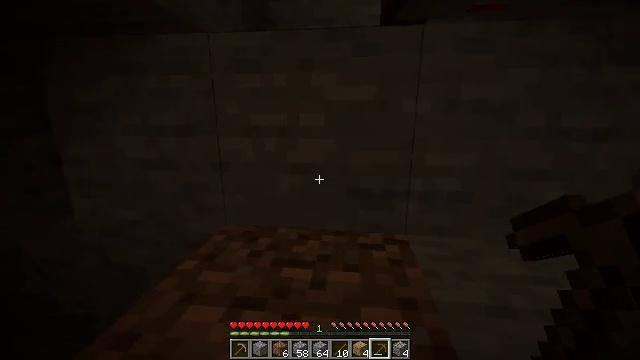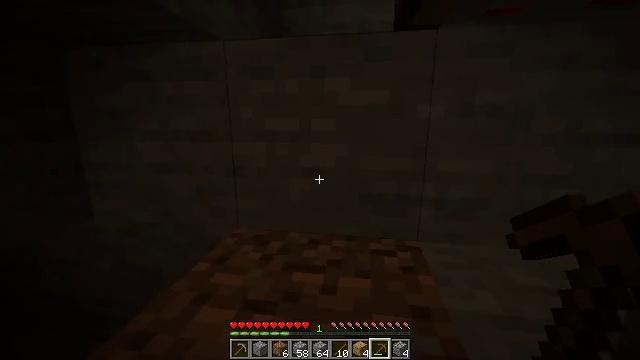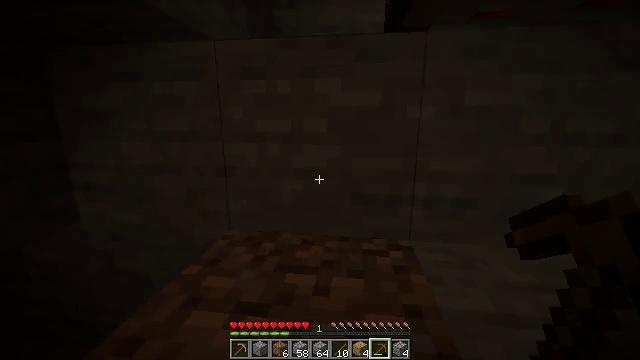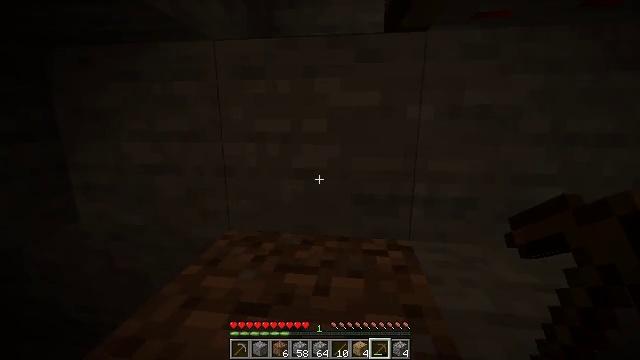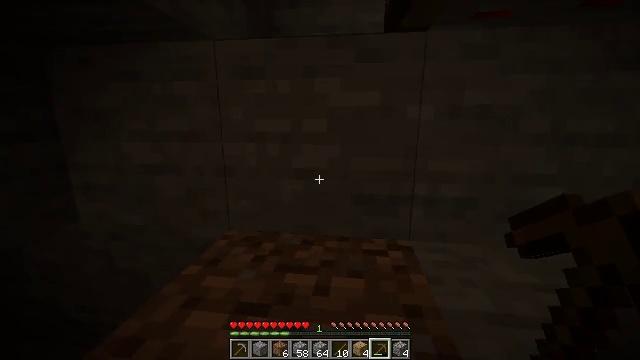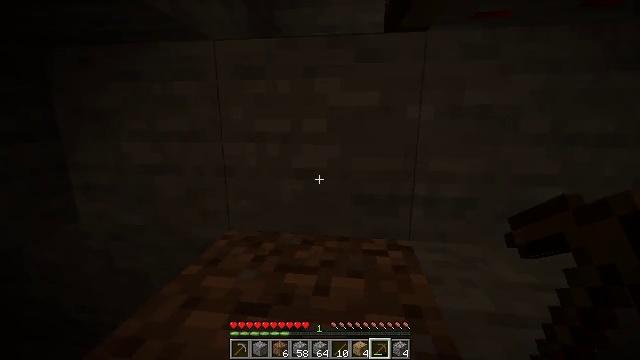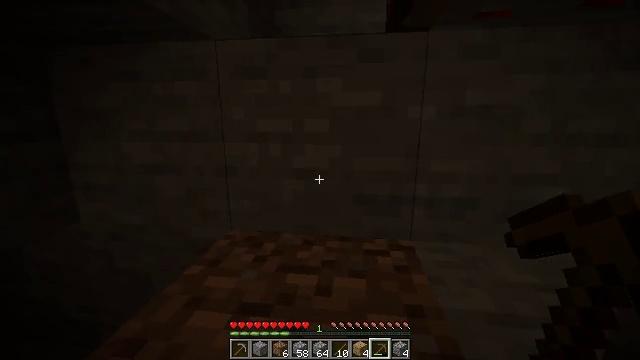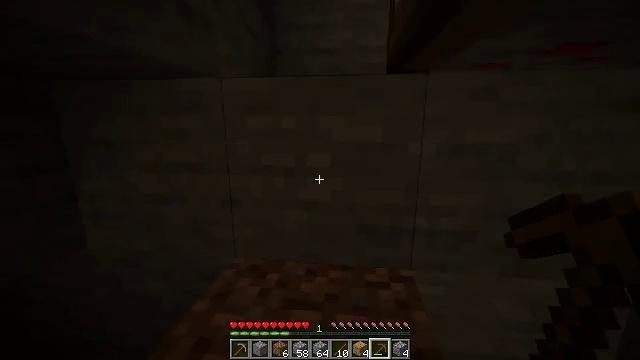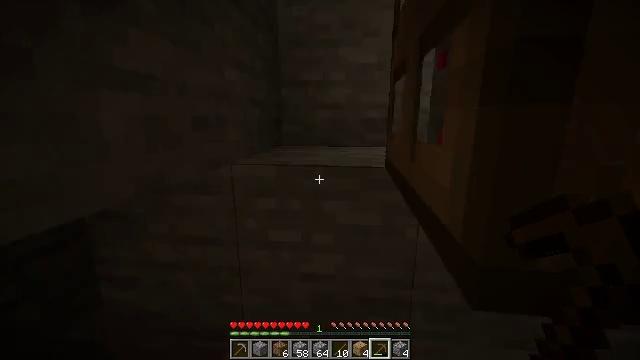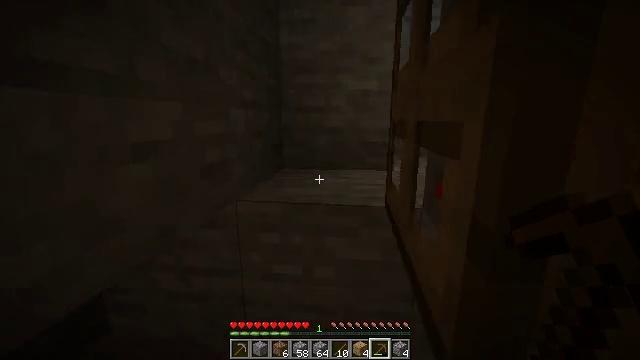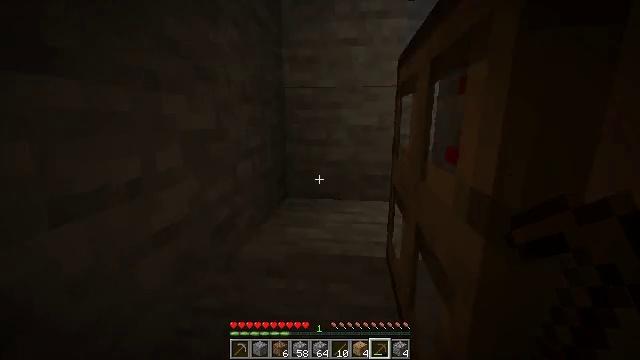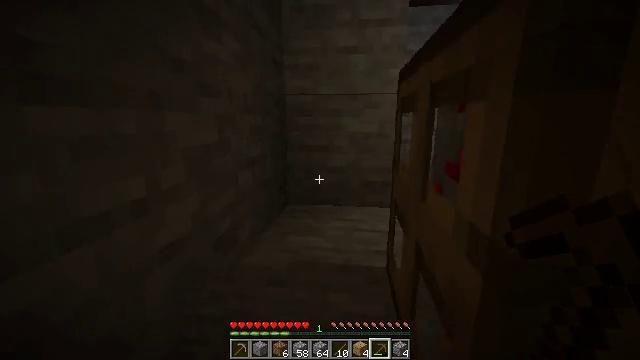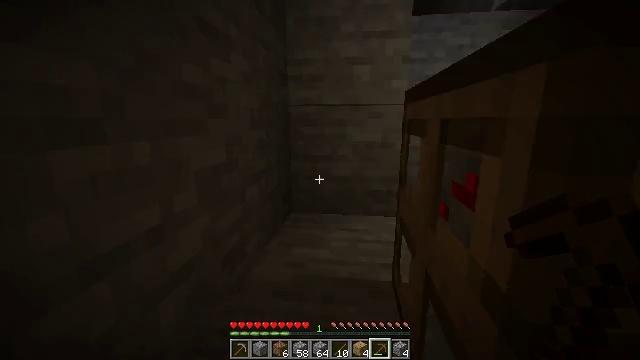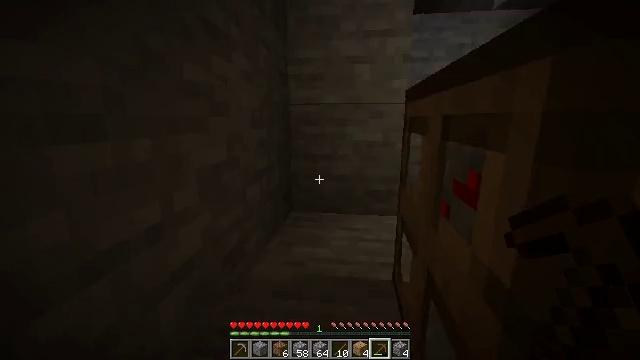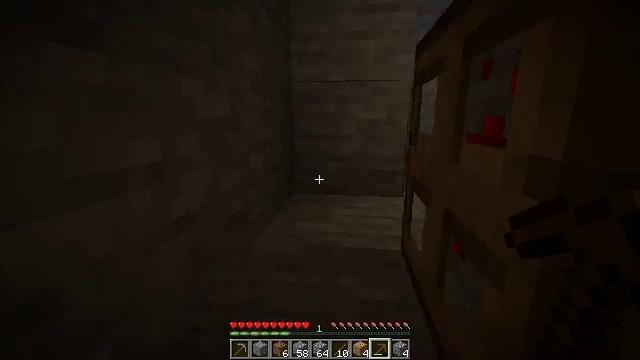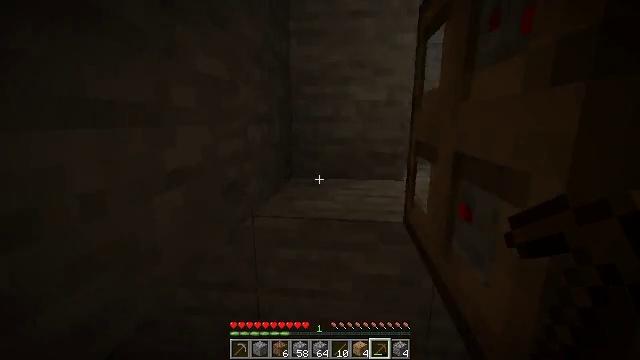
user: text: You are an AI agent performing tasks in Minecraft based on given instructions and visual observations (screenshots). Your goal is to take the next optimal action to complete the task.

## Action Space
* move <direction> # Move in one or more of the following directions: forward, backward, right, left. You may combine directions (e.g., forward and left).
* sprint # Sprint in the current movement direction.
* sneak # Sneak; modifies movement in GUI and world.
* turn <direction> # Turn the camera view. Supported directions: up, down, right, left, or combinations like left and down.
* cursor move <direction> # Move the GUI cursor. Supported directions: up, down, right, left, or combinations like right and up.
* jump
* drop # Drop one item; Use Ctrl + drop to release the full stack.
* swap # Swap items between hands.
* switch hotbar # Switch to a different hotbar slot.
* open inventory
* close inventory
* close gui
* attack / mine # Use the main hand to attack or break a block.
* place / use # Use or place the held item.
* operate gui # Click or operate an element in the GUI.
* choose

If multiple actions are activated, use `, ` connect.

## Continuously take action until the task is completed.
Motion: motion action
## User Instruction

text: Break the wall torch for relocation.
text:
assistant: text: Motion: turn left and up
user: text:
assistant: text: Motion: turn right
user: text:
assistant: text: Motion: no_op
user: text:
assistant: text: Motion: no_op
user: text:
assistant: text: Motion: no_op
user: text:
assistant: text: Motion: move forward
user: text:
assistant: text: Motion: move forward, jump
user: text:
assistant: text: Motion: move forward, jump
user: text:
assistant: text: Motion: move forward, jump
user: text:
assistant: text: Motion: move forward, jump
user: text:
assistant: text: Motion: move forward, jump
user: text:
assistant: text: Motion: move forward
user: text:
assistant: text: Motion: move forward
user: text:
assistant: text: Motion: move forward
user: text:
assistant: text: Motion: move forward
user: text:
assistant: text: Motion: move forward, turn right
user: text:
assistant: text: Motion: turn right and down
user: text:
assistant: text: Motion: turn right and down
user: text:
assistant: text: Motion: turn right and down
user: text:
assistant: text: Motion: no_op
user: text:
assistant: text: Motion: no_op
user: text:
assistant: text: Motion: turn left
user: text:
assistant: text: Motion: turn left and up
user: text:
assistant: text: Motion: turn left and up
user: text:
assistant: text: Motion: turn left
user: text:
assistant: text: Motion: move forward
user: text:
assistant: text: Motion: move forward, jump
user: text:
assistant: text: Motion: move forward, jump
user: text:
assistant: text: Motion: move forward, jump
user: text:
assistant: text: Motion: move forward, jump